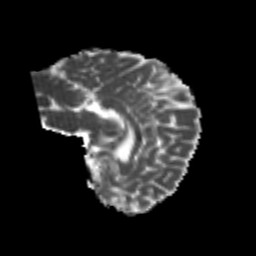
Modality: MD
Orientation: sagittal
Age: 22
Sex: female
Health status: healthy
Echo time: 0.074 s